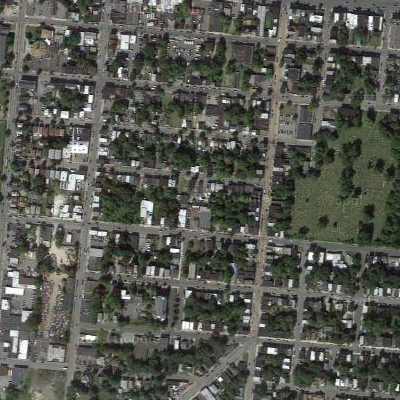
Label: Resident